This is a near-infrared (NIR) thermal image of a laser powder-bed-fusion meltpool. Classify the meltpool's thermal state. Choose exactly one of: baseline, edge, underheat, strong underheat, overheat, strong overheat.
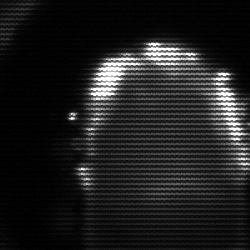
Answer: baseline